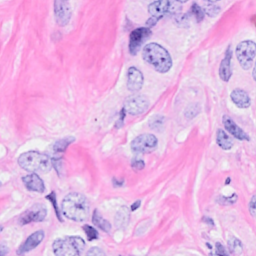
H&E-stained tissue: Breast